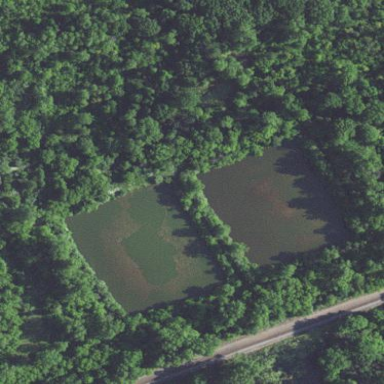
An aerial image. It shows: Detention basin filled with water.